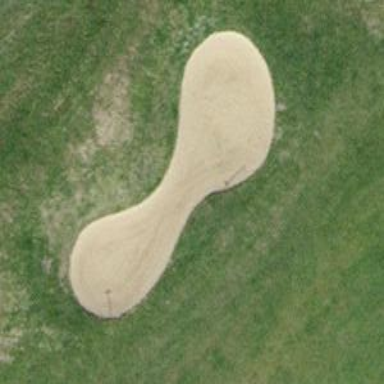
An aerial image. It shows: Sandy area is golf bunker.